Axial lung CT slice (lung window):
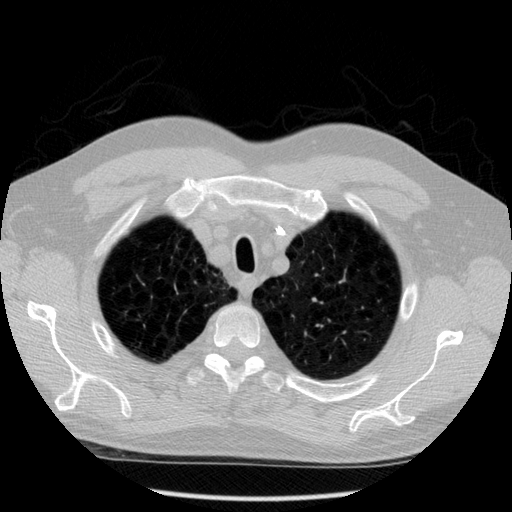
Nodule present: no